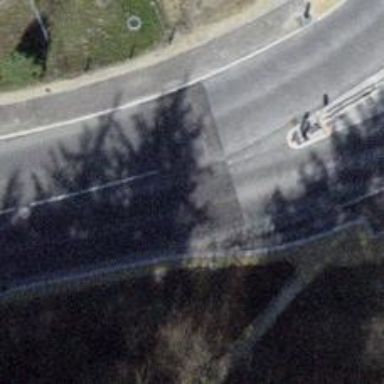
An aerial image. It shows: Primary highway with asphalt surface and designated lane for cyclists.